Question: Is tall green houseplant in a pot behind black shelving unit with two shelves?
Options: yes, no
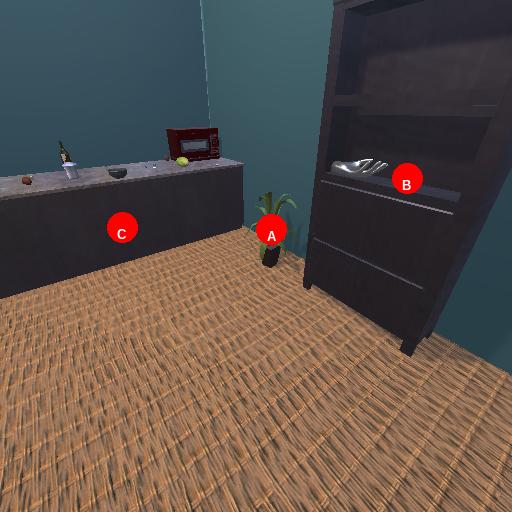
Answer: yes